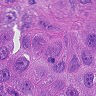
Metastatic tissue present: yes